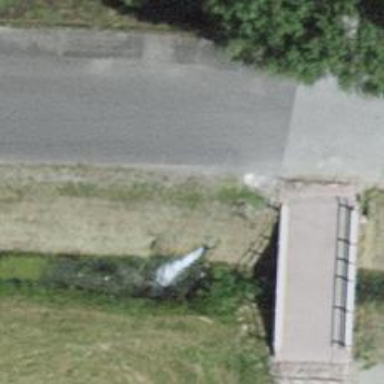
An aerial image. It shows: Drain passing through culvert tunnel.